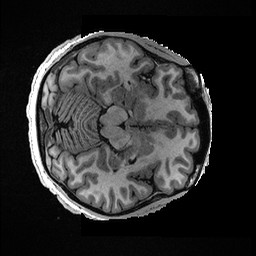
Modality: T1w
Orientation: axial
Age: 28
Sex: female
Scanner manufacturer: ge
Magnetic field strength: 3 T
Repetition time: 0.006952 s
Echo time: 0.00292 s